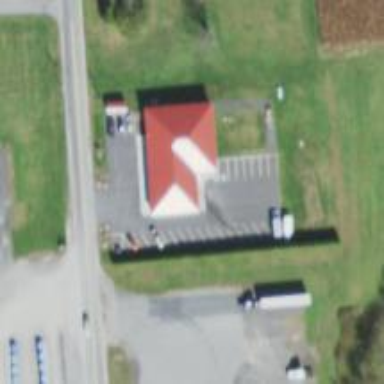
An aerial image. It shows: Ambulance station for emergencies.